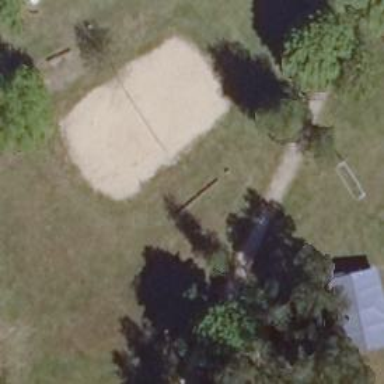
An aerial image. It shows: Sandy pitch for beach volleyball.